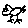
Label: bird